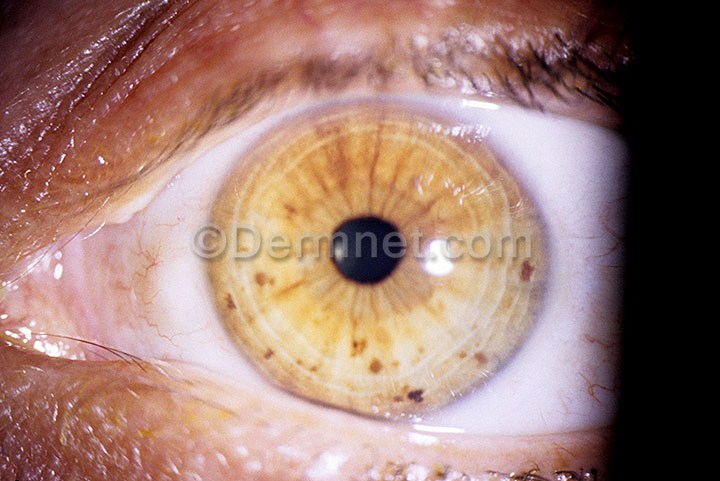
Disease: Systemic Disease